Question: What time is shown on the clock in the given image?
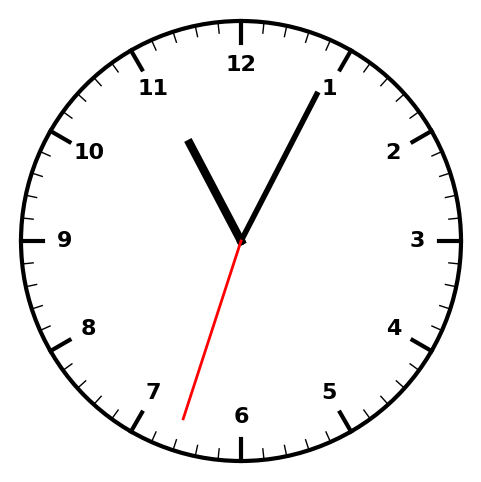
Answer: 11:04:33